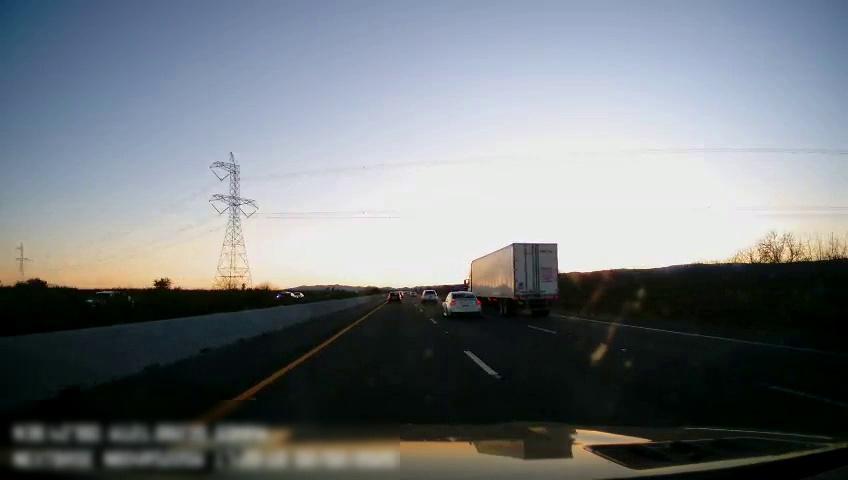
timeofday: Day
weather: Sunny
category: Drivable Space
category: Vehicles | Car
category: Vehicles | Truck
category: Vehicles | SUV
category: Vehicles | Car
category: Vehicles | Car
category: Vehicles | SUV
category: Vehicles | SUV
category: Lanes | Current Lane
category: Lanes | Current Lane
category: Lanes | Alternate Lane
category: Lanes | Alternate Lane